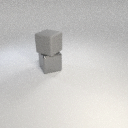
large gray metal cube below large gray rubber cube